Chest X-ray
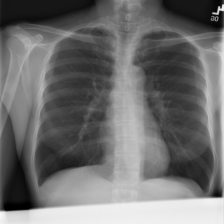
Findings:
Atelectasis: negative
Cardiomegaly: negative
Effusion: negative
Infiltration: negative
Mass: negative
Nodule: negative
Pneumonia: negative
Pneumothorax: negative
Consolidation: negative
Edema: negative
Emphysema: positive
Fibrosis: negative
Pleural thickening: negative
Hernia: negative